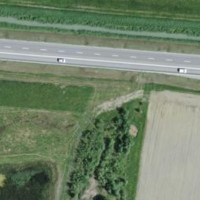
EUNIS habitat code: 52
Species observed at this site:
Garrulus glandarius